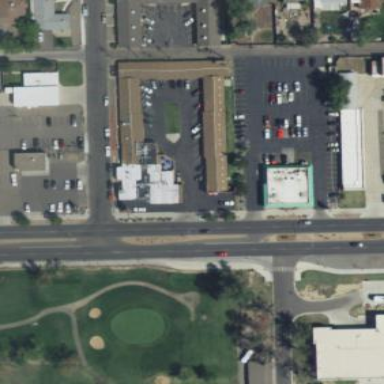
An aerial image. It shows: Hotel that is classified as motel for tourism.